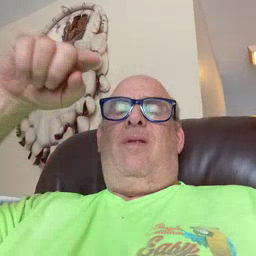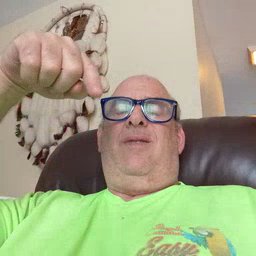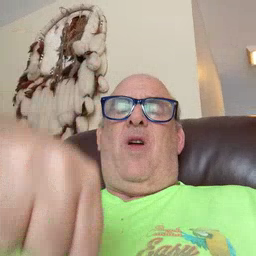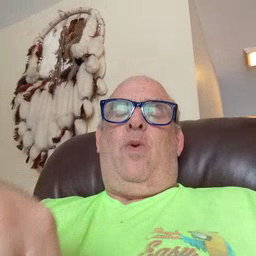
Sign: down